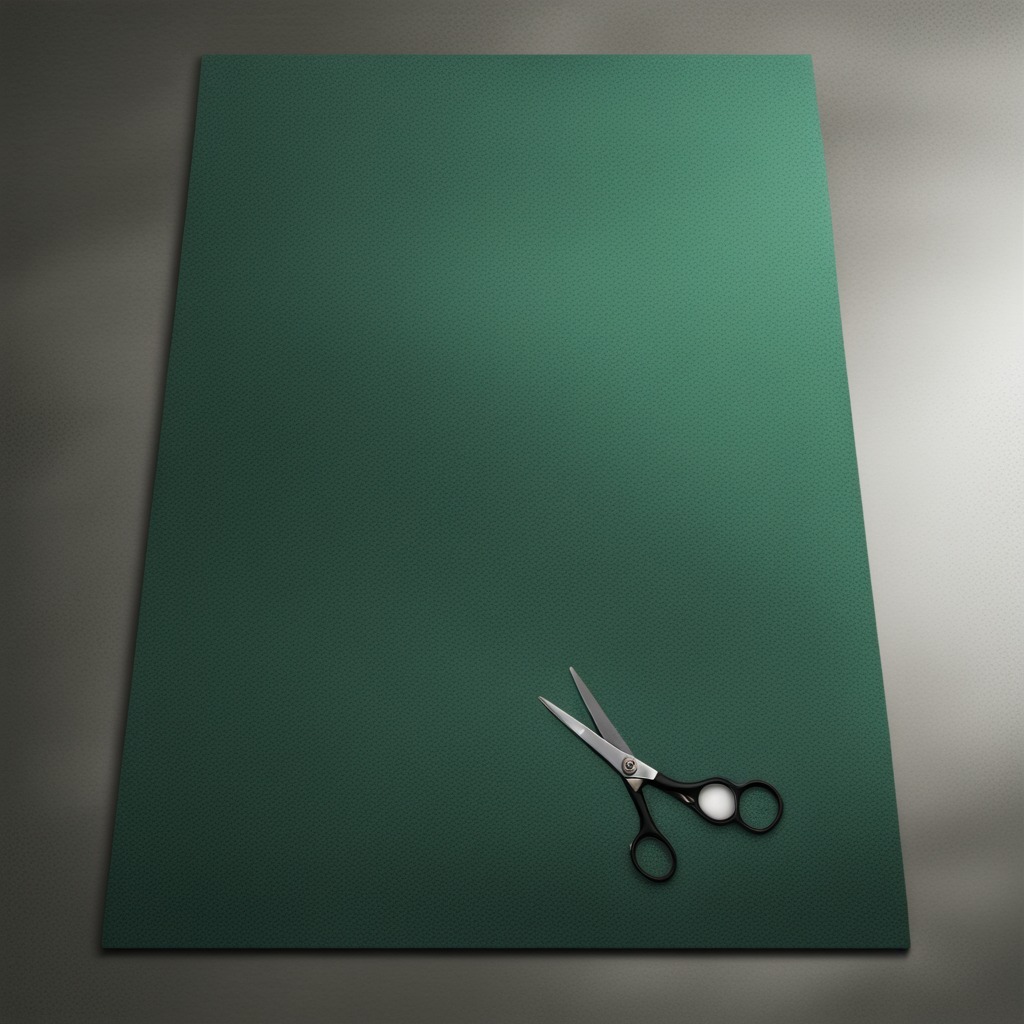
A scissor lying on a clean granite tabletop covered with a green rubber mat inside a workshop under bright overhead lighting crisp shadows high clarity worn but beneath the mat